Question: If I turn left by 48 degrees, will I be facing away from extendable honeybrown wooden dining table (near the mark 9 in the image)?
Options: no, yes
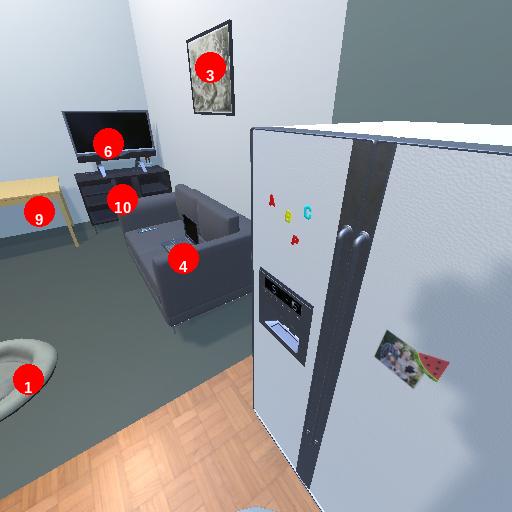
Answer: no